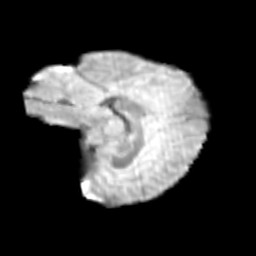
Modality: T2w
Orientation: sagittal
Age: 14
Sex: female
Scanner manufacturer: siemens
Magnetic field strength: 3 T
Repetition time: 3.8 s
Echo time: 0.07 s